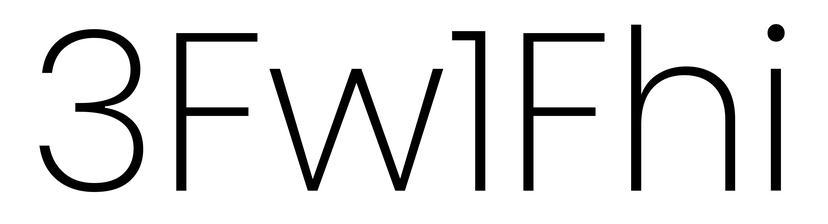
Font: Poppins-ExtraLight